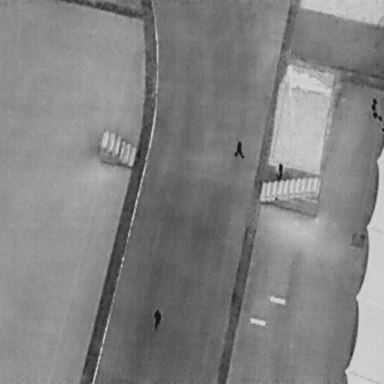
There are three People in the infrared image.